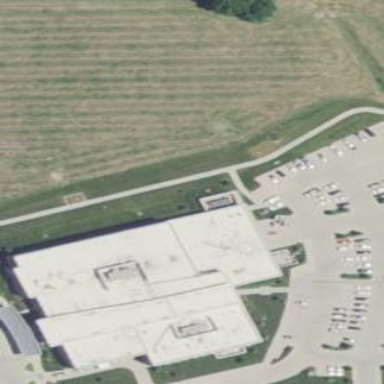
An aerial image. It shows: Clinic building.